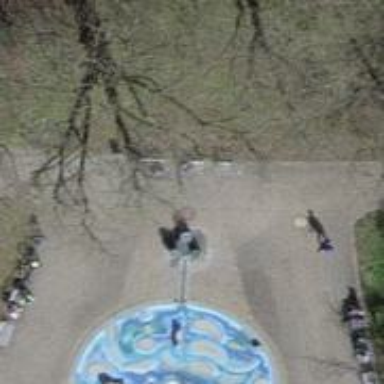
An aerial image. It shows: Beautiful fountain.